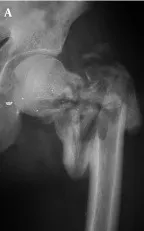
A. Bullet Injury Resulting in SevereComminution of Upper Left Femur and Coxa Vara.
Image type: radiology (x_ray)